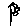
Label: flower